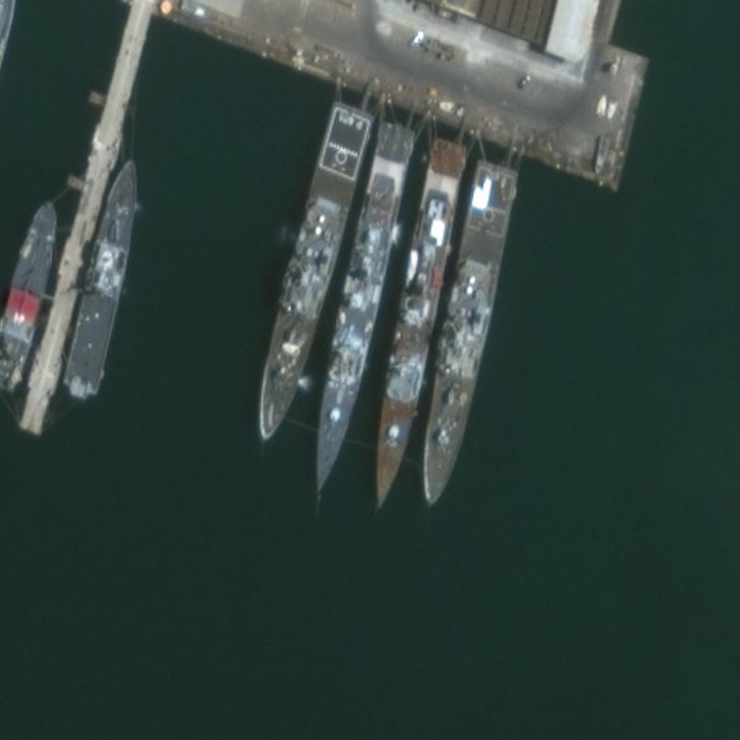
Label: destroyer